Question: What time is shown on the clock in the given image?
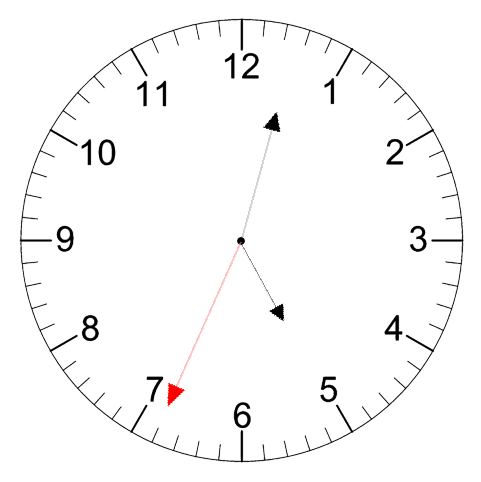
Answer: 05:02:34